Interaction volume radius: 5 \u00c5
Interaction volume height: 15 \u00c5
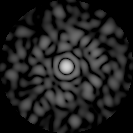
Disorder parameter: 0.8069